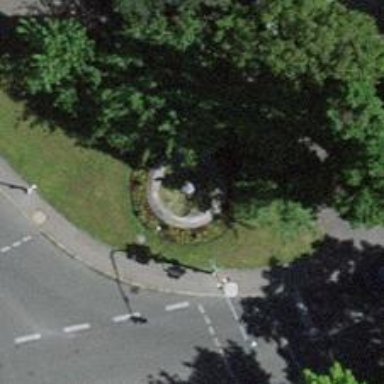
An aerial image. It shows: Fountain.